Question: I am trying to draw a graph using jfree chart. The requirement is to draw time values against date as shown in picture. I can't figure out how to use time on one axis and date on other since while building your data series the .add() method does not seems to provide parameters for date and time. I know i can pass date and tick values, but i dont want to display those tick vlaues on axis, i want something like following
NOTE : The image shows lines, but these are actually points plotted so close to each other making it look like line .. So basically i need to draw a scatter plot.

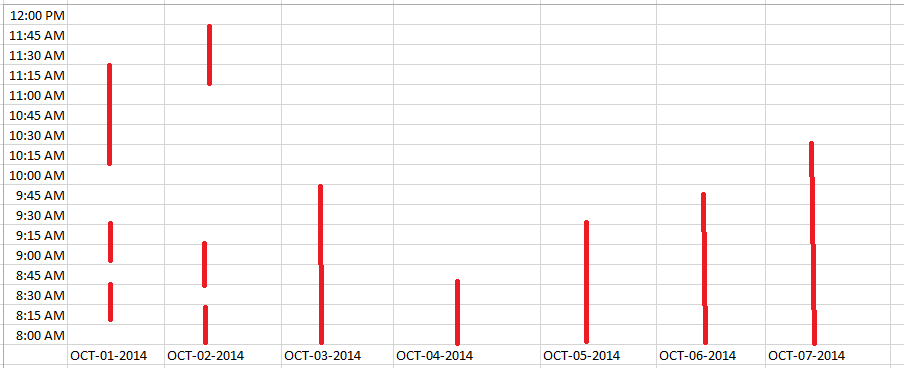
Answer: Just create a regular scatter plot where the x and y values are "milliseconds since 1 Jan 1970" (the encoding used by java.util.Date). Then replace the axes on your chart with DateAxis instances. Here is an example:
'''
package org.jfree.chart.demo;
import java.awt.Color;
import javax.swing.JPanel;
import org.jfree.chart.ChartFactory;
import org.jfree.chart.ChartPanel;
import org.jfree.chart.JFreeChart;
import org.jfree.chart.axis.DateAxis;
import org.jfree.chart.axis.DateTickMarkPosition;
import org.jfree.chart.plot.XYPlot;
import org.jfree.data.time.Day;
import org.jfree.data.xy.XYDataset;
import org.jfree.data.xy.XYSeries;
import org.jfree.data.xy.XYSeriesCollection;
import org.jfree.ui.ApplicationFrame;
import org.jfree.ui.RectangleInsets;
import org.jfree.ui.RefineryUtilities;
public class StackOverflow26556268 extends ApplicationFrame {
private static final long serialVersionUID = 1L;
public StackOverflow26556268(String title) {
super(title);
ChartPanel chartPanel = (ChartPanel) createDemoPanel();
chartPanel.setPreferredSize(new java.awt.Dimension(500, 270));
setContentPane(chartPanel);
}
private static JFreeChart createChart(XYDataset dataset) {
JFreeChart chart = ChartFactory.createScatterPlot(
"StackOverflow26556268", "Date", "Time", dataset);
chart.removeLegend();
chart.setBackgroundPaint(Color.white);
XYPlot plot = (XYPlot) chart.getPlot();
plot.setBackgroundPaint(Color.lightGray);
plot.setDomainGridlinePaint(Color.white);
plot.setRangeGridlinePaint(Color.white);
plot.setAxisOffset(new RectangleInsets(5.0, 5.0, 5.0, 5.0));
plot.setDomainCrosshairVisible(true);
plot.setRangeCrosshairVisible(true);
DateAxis xAxis = new DateAxis("Date");
xAxis.setTickMarkPosition(DateTickMarkPosition.MIDDLE);
plot.setDomainAxis(xAxis);
plot.setRangeAxis(new DateAxis("Time"));
return chart;
}
private static XYDataset createDataset() {
XYSeries s1 = new XYSeries("S1");
s1.add(new Day(1, 10, 2014).getMiddleMillisecond(), 720000);
s1.add(new Day(1, 10, 2014).getMiddleMillisecond(), 820000);
s1.add(new Day(2, 10, 2014).getMiddleMillisecond(), <PHONE>);
s1.add(new Day(2, 10, 2014).getMiddleMillisecond(), 920000);
s1.add(new Day(3, 10, 2014).getMiddleMillisecond(), <PHONE>);
s1.add(new Day(3, 10, 2014).getMiddleMillisecond(), <PHONE>);
s1.add(new Day(4, 10, 2014).getMiddleMillisecond(), <PHONE>);
s1.add(new Day(4, 10, 2014).getMiddleMillisecond(), <PHONE>);
s1.add(new Day(5, 10, 2014).getMiddleMillisecond(), <PHONE>);
s1.add(new Day(5, 10, 2014).getMiddleMillisecond(), <PHONE>);
XYSeriesCollection dataset = new XYSeriesCollection();
dataset.addSeries(s1);
return dataset;
}
public static JPanel createDemoPanel() {
JFreeChart chart = createChart(createDataset());
ChartPanel panel = new ChartPanel(chart);
panel.setFillZoomRectangle(true);
panel.setMouseWheelEnabled(true);
return panel;
}
public static void main(String[] args) {
StackOverflow26556268 demo = new StackOverflow26556268(
"StackOverflow26556268/Example");
demo.pack();
RefineryUtilities.centerFrameOnScreen(demo);
demo.setVisible(true);
}
}
'''